Field crop: maize
Growth stage: 1
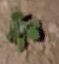
Species: chenopodium